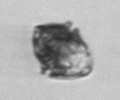
Label: Kryptoperidinium_triquetrum